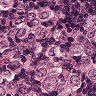
Metastatic tissue present: yes